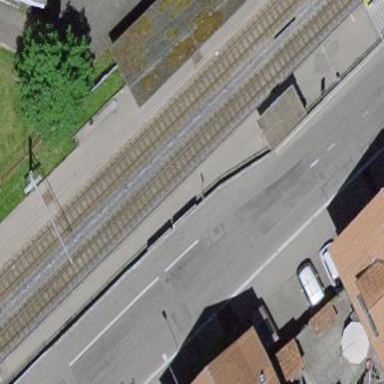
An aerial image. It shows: Platform with shelter made of asphalt. It is public transport platform located alongside railway.